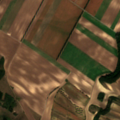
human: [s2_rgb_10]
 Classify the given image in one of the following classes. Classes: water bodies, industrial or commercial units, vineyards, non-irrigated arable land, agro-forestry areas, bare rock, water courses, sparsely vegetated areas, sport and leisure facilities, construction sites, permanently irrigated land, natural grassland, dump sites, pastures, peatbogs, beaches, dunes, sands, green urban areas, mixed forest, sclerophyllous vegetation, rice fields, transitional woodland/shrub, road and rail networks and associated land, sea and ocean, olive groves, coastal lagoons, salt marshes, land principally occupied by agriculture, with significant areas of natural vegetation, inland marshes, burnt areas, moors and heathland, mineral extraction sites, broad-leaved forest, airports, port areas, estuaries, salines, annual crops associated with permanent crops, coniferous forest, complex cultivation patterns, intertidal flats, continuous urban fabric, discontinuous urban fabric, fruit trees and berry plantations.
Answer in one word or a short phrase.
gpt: non-irrigated arable land, vineyards, land principally occupied by agriculture, with significant areas of natural vegetation